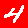
Digit: 4